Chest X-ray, AP view. Patient: 73 years old, sex M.
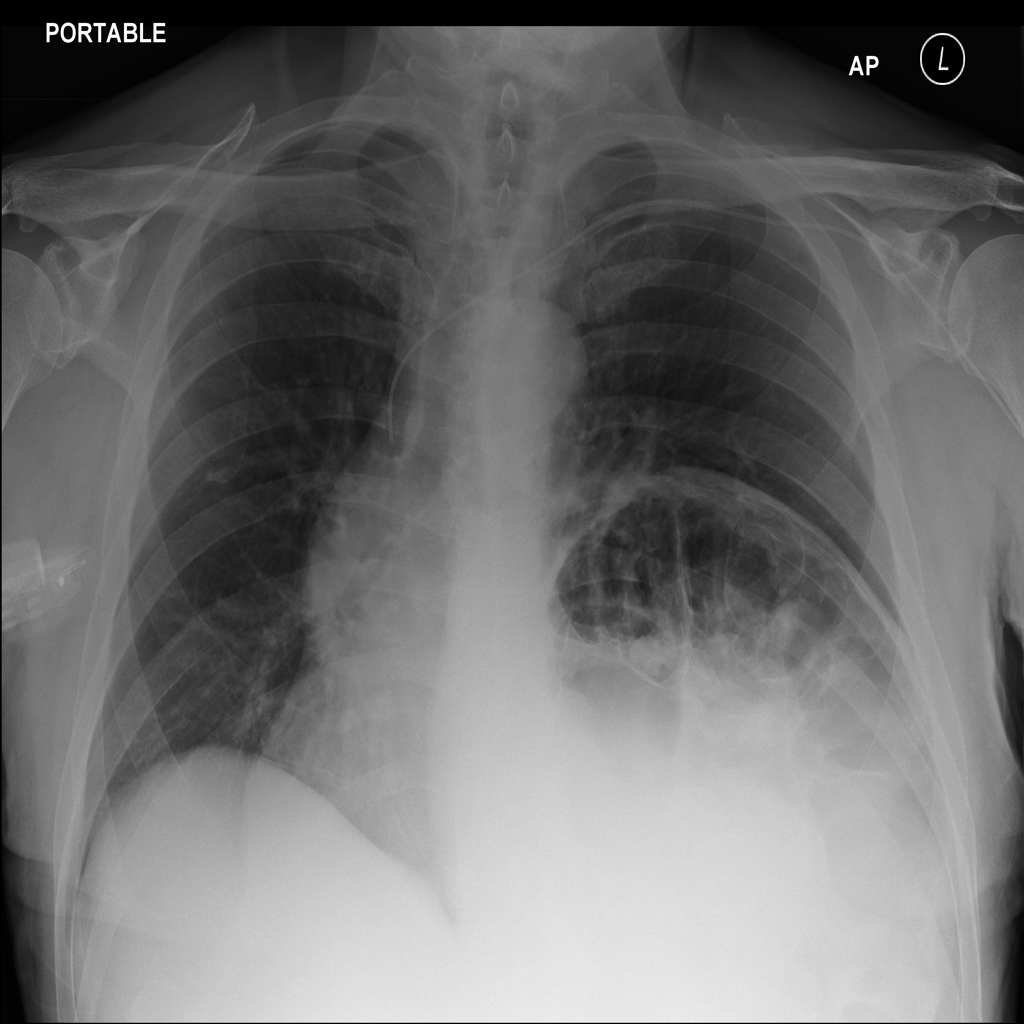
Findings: No Finding